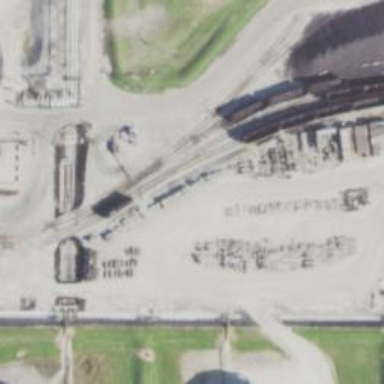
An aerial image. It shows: Rail spur service.